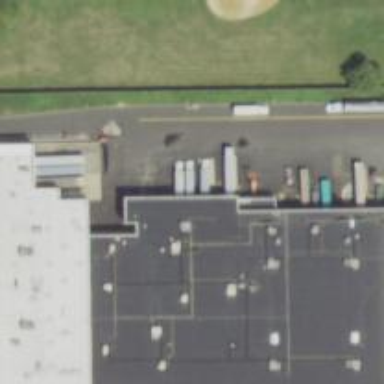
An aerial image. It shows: Building.